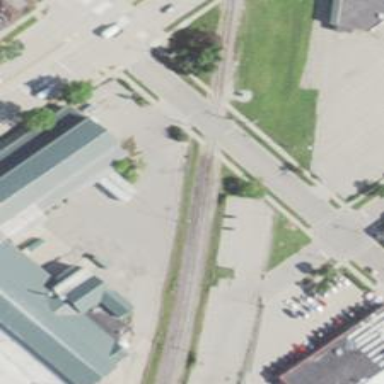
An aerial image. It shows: Crossing for the railway.